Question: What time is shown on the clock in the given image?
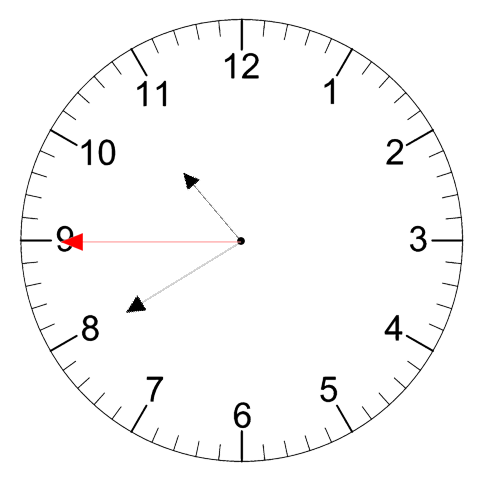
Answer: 10:39:45